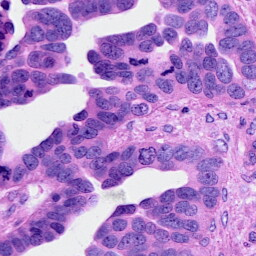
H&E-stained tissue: Ovarian